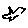
Label: bird